Field crop: tomato
Growth stage: 2
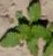
Species: solanum